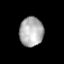
Tissue: prostate
Cell type: T cells
Senescence score: 0.3063
Nuclear area (px): 682
Mean DAPI intensity: 176.375